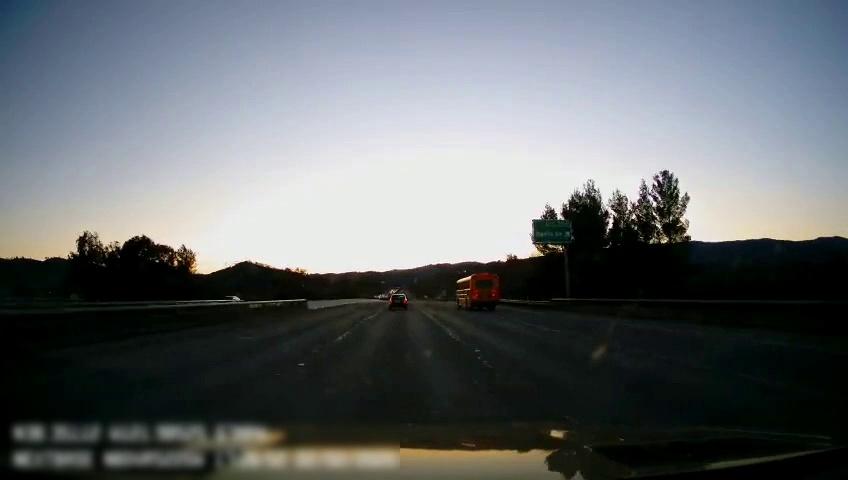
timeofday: Day
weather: Cloudy
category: Drivable Space
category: Vehicles | Car
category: Vehicles | Bus
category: Vehicles | Car
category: Lanes | Current Lane
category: Lanes | Current Lane
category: Lanes | Alternate Lane
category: Lanes | Alternate Lane
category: Traffic | Signs